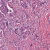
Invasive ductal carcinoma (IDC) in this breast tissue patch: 1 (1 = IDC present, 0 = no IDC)